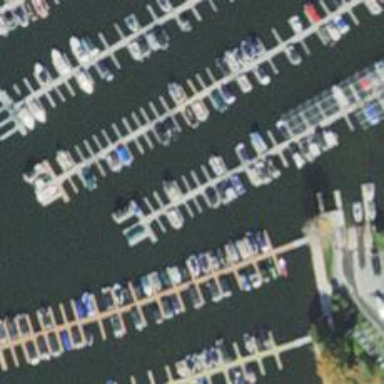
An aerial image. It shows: Man-made pier.